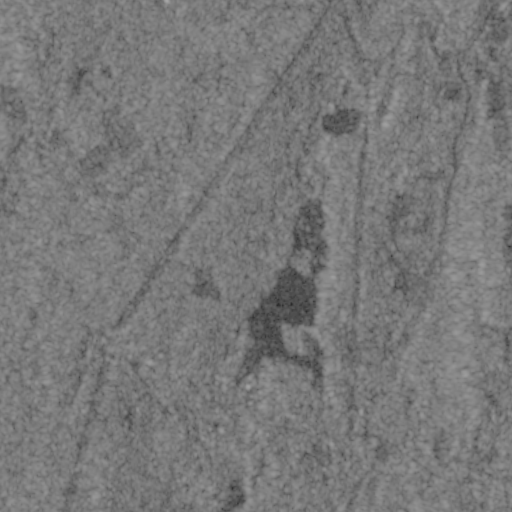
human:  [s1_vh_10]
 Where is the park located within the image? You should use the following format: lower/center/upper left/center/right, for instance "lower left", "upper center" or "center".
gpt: The park is located in the upper right of the image.
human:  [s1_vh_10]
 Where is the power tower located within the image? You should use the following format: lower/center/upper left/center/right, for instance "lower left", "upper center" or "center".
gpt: There is no power tower in the image.

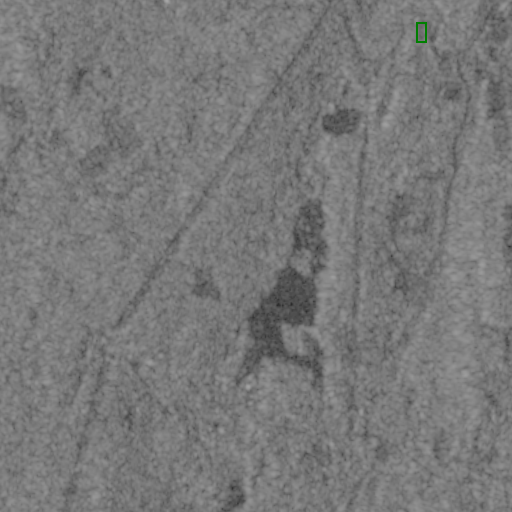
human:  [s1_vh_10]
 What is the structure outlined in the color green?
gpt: The structure outlined in green is a park.
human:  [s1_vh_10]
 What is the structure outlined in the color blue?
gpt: There is no blue outline.